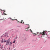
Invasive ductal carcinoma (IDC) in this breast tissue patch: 0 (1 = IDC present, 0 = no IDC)